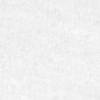
Label: no_change